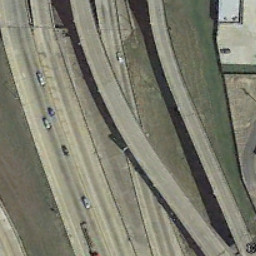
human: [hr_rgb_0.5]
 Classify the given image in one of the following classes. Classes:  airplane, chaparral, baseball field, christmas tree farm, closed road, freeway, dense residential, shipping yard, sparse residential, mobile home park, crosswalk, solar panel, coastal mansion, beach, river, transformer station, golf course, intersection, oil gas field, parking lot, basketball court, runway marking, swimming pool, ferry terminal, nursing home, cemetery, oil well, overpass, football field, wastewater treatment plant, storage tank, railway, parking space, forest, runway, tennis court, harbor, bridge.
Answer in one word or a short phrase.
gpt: overpass